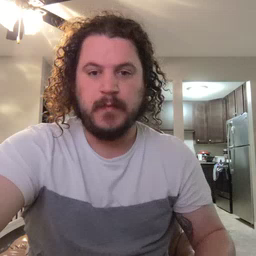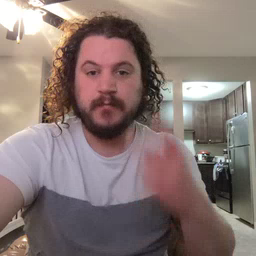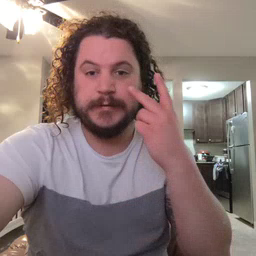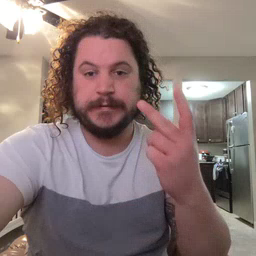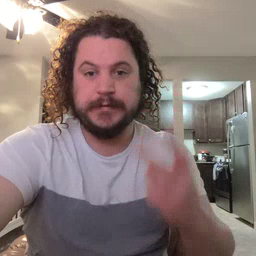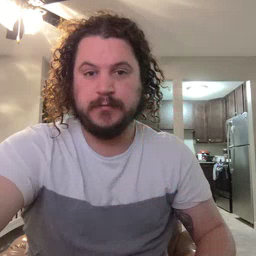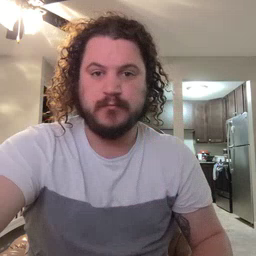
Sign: see